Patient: sex M, age 78
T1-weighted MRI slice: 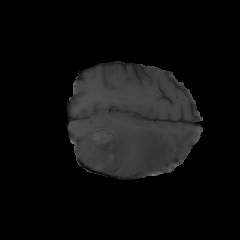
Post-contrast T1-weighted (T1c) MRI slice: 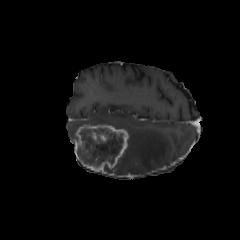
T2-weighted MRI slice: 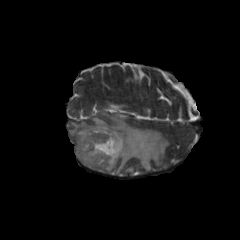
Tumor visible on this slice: yes
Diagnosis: Glioblastoma, IDH-wildtype
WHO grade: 4